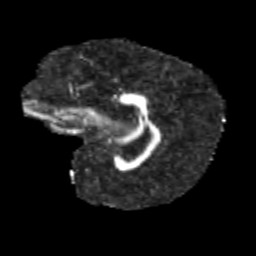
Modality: FA
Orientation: sagittal
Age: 12
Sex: female
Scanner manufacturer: siemens
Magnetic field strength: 3 T
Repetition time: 3.8 s
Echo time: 0.07 s